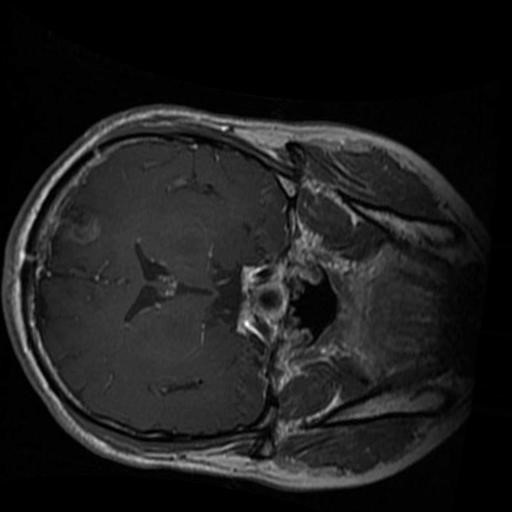
Label: brain_glioma